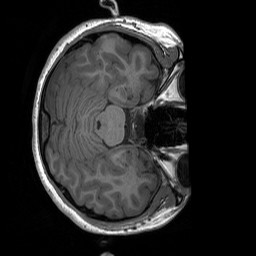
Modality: T1w
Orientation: axial
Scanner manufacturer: siemens
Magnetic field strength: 3 T
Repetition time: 1.76 s
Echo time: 0.0022 s